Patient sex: M
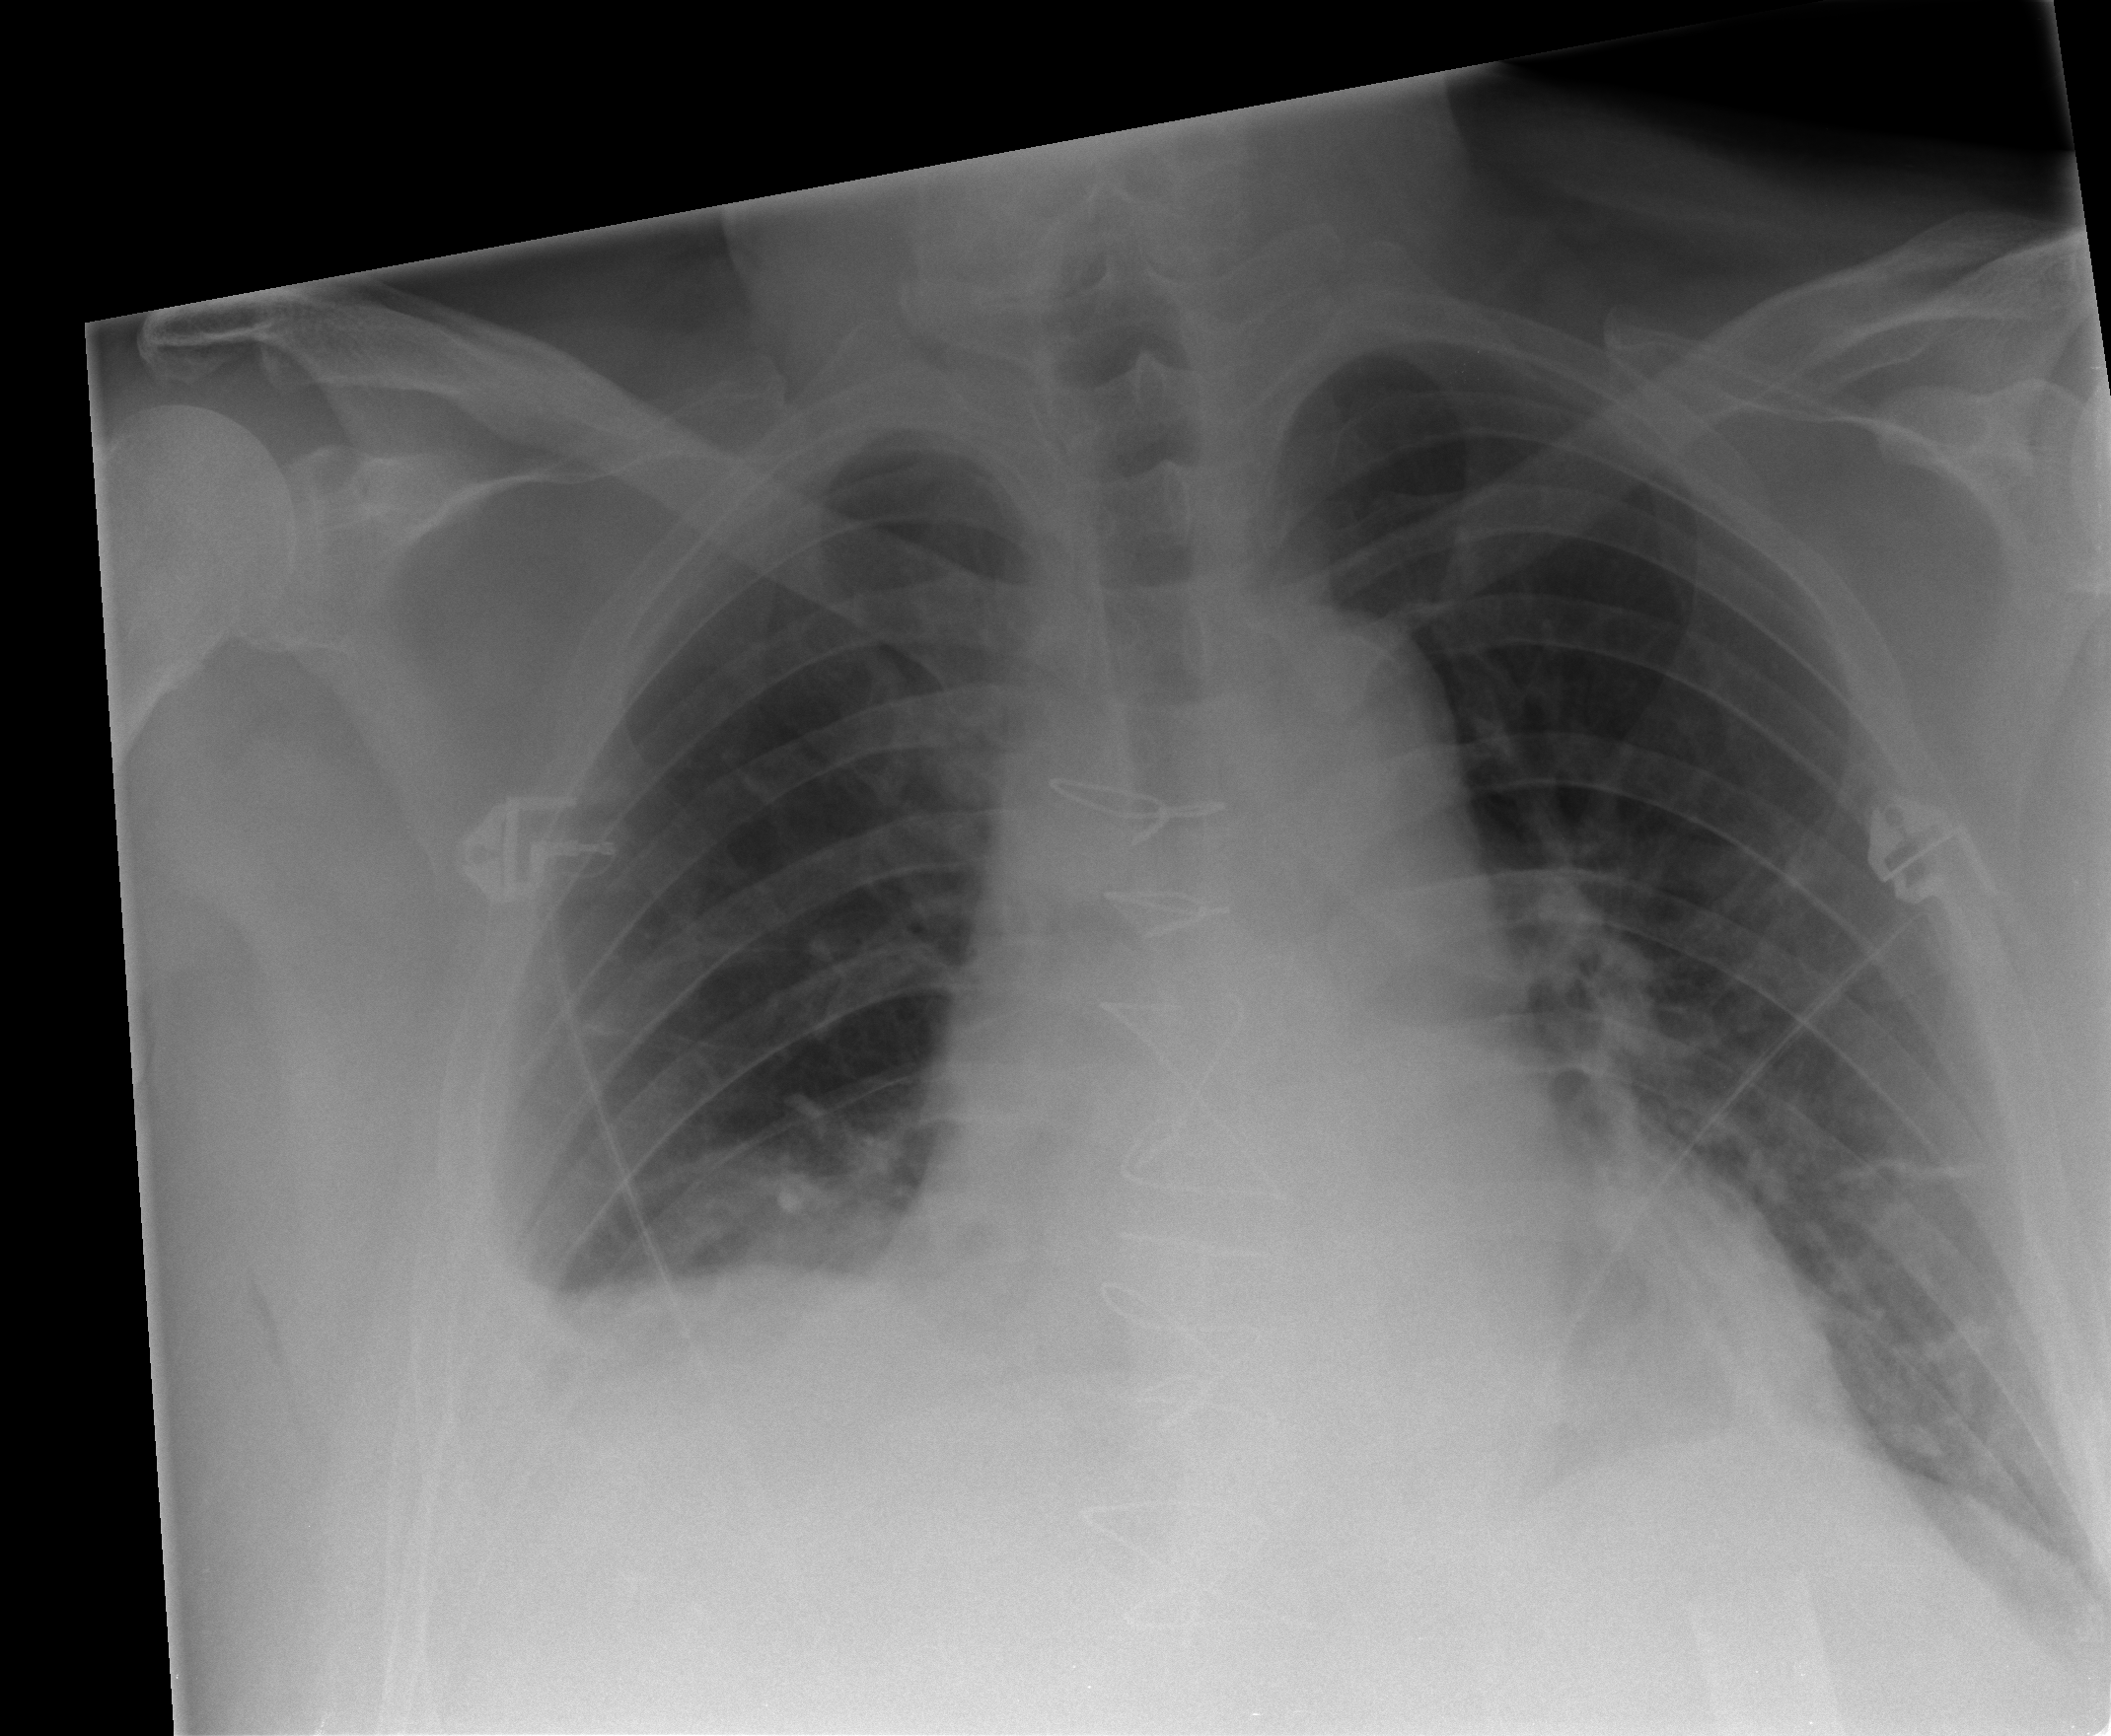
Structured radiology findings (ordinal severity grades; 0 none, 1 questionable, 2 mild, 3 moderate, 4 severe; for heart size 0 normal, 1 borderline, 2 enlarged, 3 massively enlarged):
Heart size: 2
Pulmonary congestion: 1
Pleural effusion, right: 2
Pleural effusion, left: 0
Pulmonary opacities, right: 0
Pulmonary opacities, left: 0
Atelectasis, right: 2
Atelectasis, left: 2